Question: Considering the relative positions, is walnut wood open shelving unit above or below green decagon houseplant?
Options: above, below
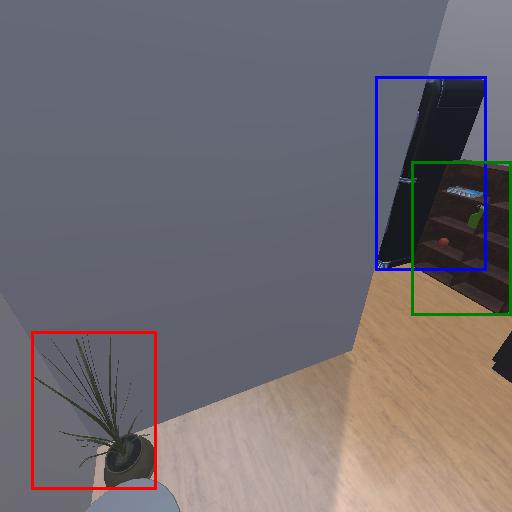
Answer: above